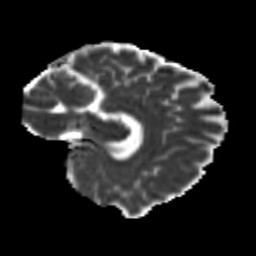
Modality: MD
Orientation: sagittal
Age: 22
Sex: male
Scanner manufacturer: siemens
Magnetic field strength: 3 T
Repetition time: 3.5 s
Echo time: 0.104 s